Question:
I need to create a box as shown in the attached image with CSS styling. Is it possible to do with CSS or would I have to use the image.
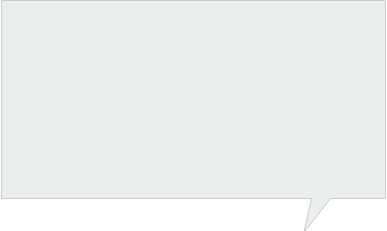
Answer: Here's as close as I could get in 10 minutes...
<URL>
'''
#bubble {
width: 300px;
height: 180px;
background: #ddd;
box-shadow: 0 0 1px #333;
position: absolute;
}
#bubble:before {
content:"";
position: absolute;
width: 0;
height: 0;
border-bottom: 36px solid transparent;
border-left: 18px solid #ddd;
border-right: 13px solid transparent;
margin: 180px 0 -25px 240px;
transform:rotate(10deg);
-webkit-transform:rotate(10deg);
-ms-transform:rotate(10deg);
}
'''
There's scope for improvement - the 'border' (actually a drop shadow) is only present on the main box, not the arrow, but it otherwise does a decent job on fidelity: the arrow shape and angle are all there.
Hope that helps.